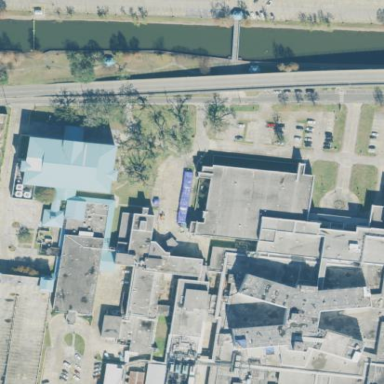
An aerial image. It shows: Hospital providing healthcare services.